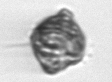
Label: Kryptoperidinium_triquetrum